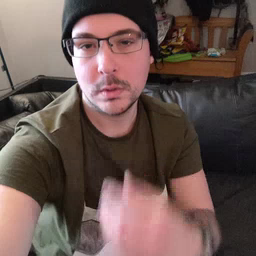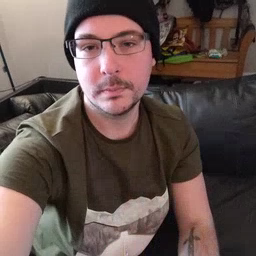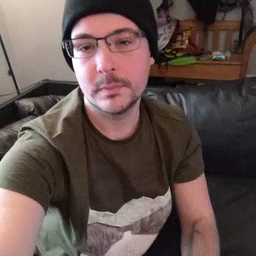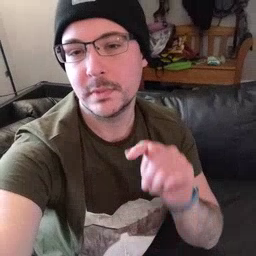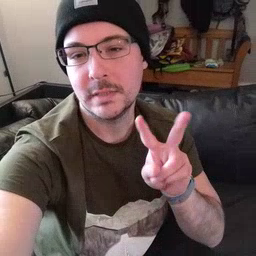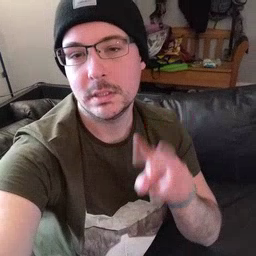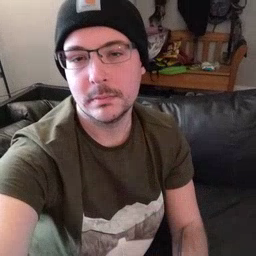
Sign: TV